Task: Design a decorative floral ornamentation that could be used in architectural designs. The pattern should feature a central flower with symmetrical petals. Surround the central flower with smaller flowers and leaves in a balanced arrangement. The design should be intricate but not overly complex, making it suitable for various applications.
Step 1788:
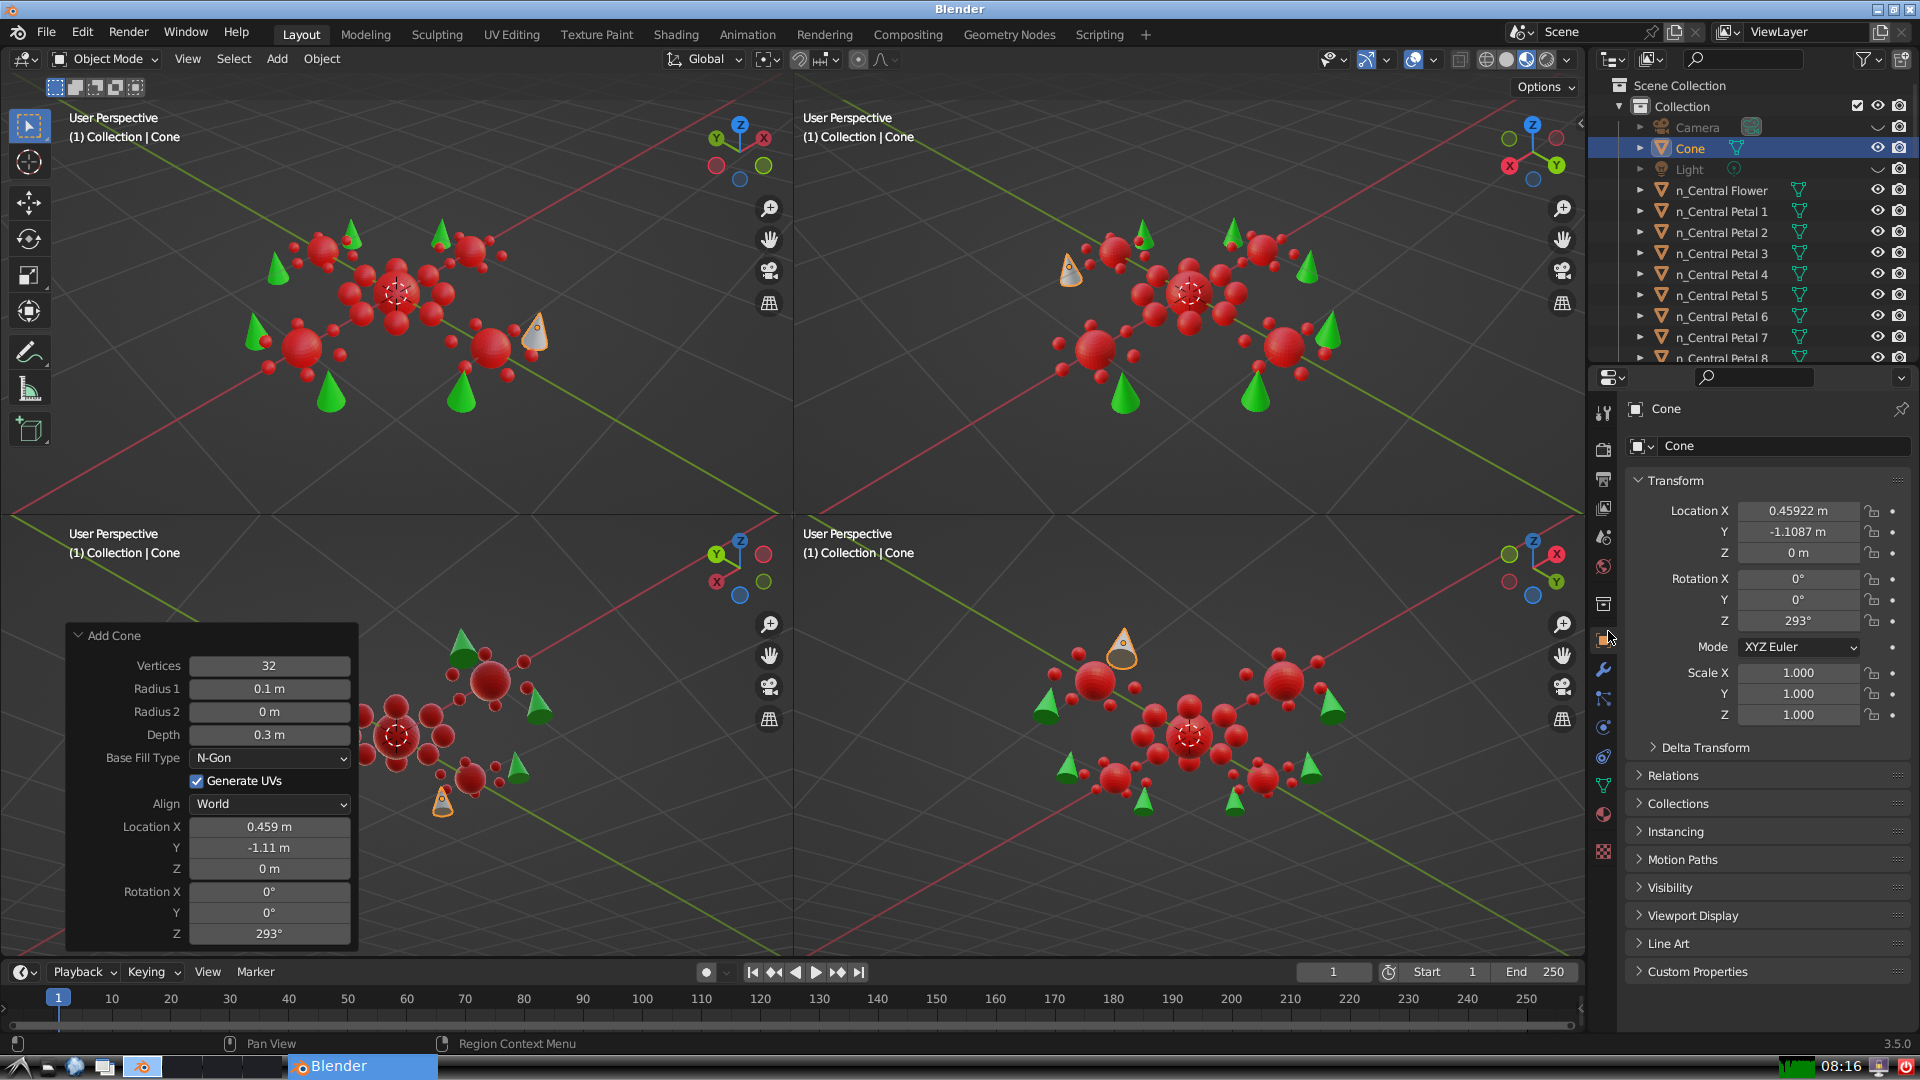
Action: {"mouse_move": [1732, 445]}